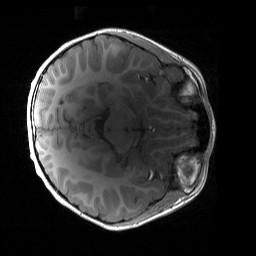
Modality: T1w
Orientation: axial
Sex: male
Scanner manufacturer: siemens
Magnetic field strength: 3 T
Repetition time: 1.9 s
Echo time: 0.00243 s